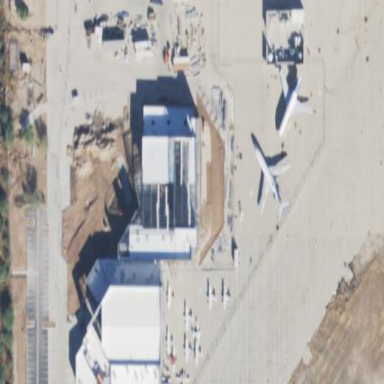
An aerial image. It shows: Hangar at the airport.